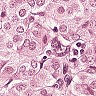
Metastatic tissue present: yes